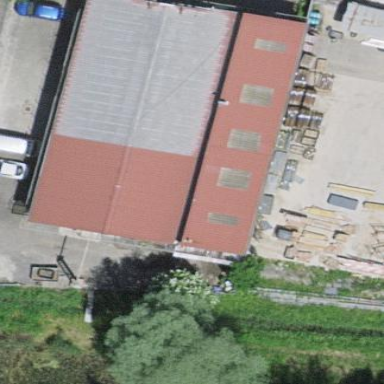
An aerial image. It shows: Industrial building.